Question: I have a Class(Conatiner) object in a tablelayoutpanel cell. I want to access that textfield in that specific field. How can I take the values on a button click?
I want to access the 1 2 3 with the Channel and the X and Y values. But I do not know the number objects in the tableLayoutPanel
Here is the code I have written so far
'''
private void masterTab1_SaveButton_Click(object sender, EventArgs e)
{
var colWidths = this.MatrixPanel.GetColumnWidths();
var rowHeights = this.MatrixPanel.GetRowHeights();
int col = -1, row = -1;
int offset = 0;
for (int iRow = 0; iRow < this.MatrixPanel.RowCount; ++iRow)
{
offset += rowHeights[iRow];
row = iRow;
for (int iCol = 0; iCol < this.MatrixPanel.ColumnCount; ++iCol)
{
offset += colWidths[iCol];
col = iCol;
var myCellControl = MatrixPanel.GetControlFromPosition(col, row);
if (myCellControl is Container)
{
Adapter.insertposition(RackID, row, col, //Want the Channel Value , "Ready");
}
}
}
}
'''

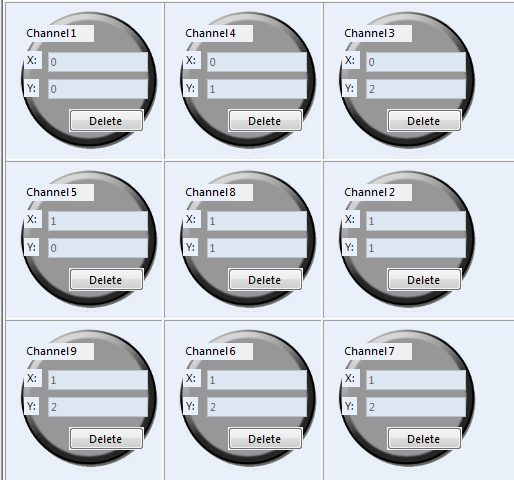
Answer: if your "Container" class is properly setup/has all the properties or controls you need to get the information you want, then i believe what you are looking for is this:
'''
if (myCellControl is Container)
{
Container tmp = myCellControl as Container;
//after this point, you can reference the controls/properties of your
//Container class/control using tmp... see example below as i do not know
//what your Container control exposes as far as properties are concerned.
Adapter.insertposition(RackID, row, col, tmp.ChannelValue, "Ready");
}
'''